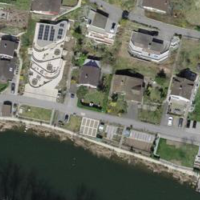
EUNIS habitat code: 54
Species observed at this site:
Aegopodium podagraria
Ischnura elegans
Cygnus olor
Fulica atra
Lysimachia vulgaris
Clematis vitalba
Calopteryx splendens